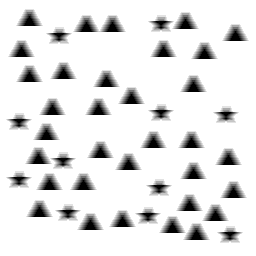
Squares: 0
Triangles: 33
Stars: 11
Total shapes: 44